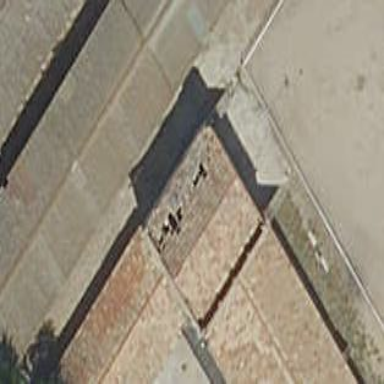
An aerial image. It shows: Part of building.